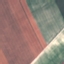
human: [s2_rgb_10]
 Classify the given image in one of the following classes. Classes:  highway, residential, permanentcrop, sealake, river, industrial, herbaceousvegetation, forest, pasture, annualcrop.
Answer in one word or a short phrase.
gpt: AnnualCrop